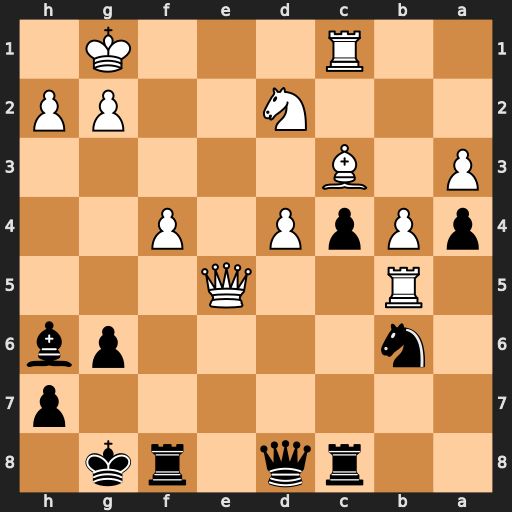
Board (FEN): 2rq1rk1/7p/1n4pb/1R2Q3/pPpP1P2/P1B5/3N2PP/2R3K1
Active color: b
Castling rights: -
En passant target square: -
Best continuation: Re8 Qxe8+ Qxe8